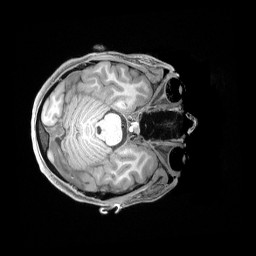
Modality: T1w
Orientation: axial
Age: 22
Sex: female
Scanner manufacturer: siemens
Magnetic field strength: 3 T
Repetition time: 2.4 s
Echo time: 0.00228 s